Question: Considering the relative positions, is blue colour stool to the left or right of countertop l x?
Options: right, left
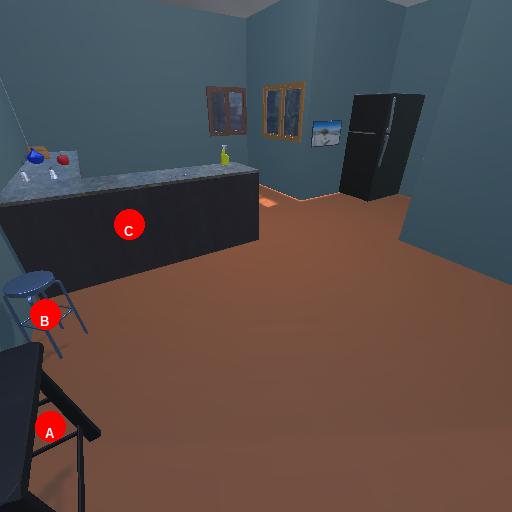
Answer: right